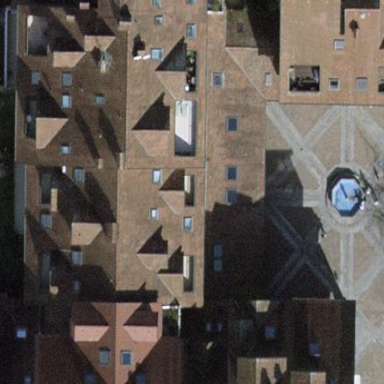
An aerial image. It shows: Gabled-roof apartment building with maroon roof tiles.